Interaction volume radius: 10 \u00c5
Interaction volume height: 15 \u00c5
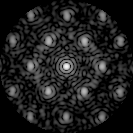
Disorder parameter: 0.4296